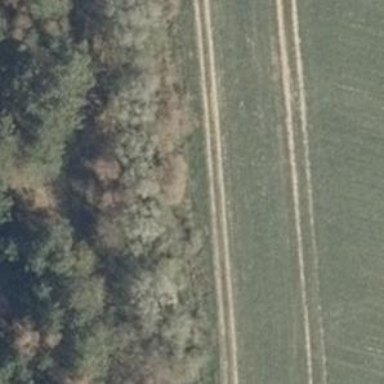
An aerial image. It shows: Grass track with Grade 4 tracktype.